【题型】填空题　【知识点】立体几何　【难度】medium
如图, 在棱长为 2 的正方体 $ABCD-A_1B_1C_1D_1$ 中, 点 $E$ 为 $CD$ 的中点, 则过点 $C$ 且与 $B_1E$ 垂直的平面 $\alpha$ 被正方体 $ABCD-A_1B_1C_1D_1$ 截得的截面周长为\underline{\quad $2\sqrt{5} + \sqrt{2}$ \quad}.

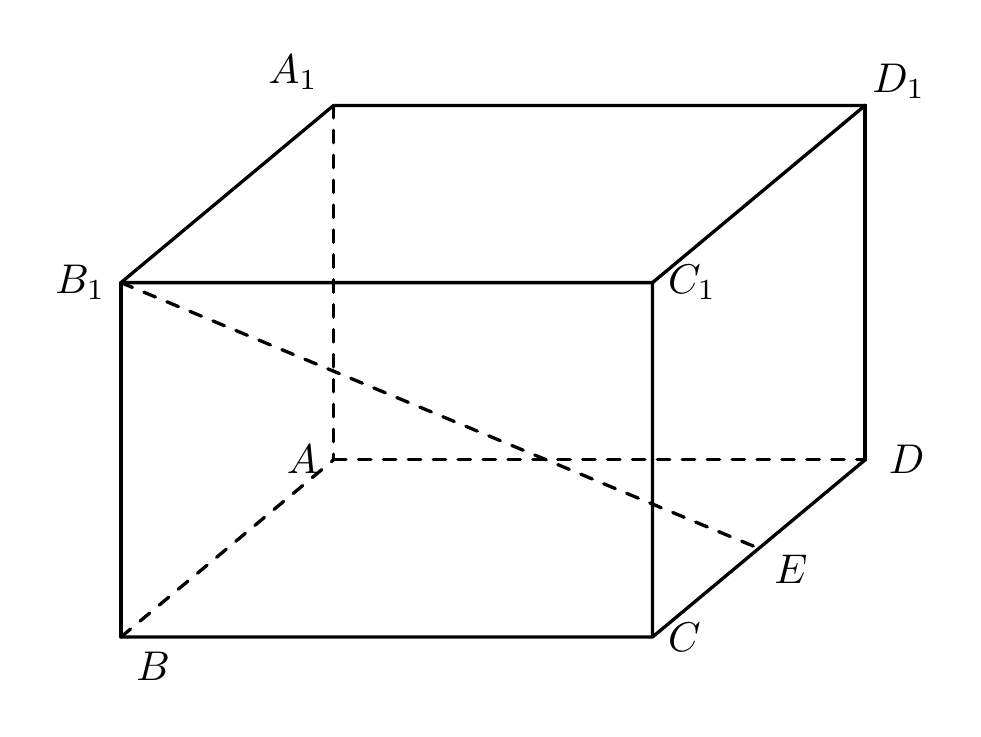
【解答】
【答案】 $2\sqrt{5} + \sqrt{2}/ \sqrt{2}+2\sqrt{5} $

【解析】 如图, 取 $AD$ 中点 $F$, $DD_1$ 中点 $G$, 连接 $CF, FG, CG, BE, B_1E$, 设 $BE$ 与 $CF$ 交于点 $O$,

因为 $B_1E$ 在平面 $ABCD$ 内的射影为 $BE$,

由 $CD = BE, DF = CE, \angle BCE = \angle FDC = 90^\circ$ 可得 $\triangle BCE \cong \triangle CFD$,

所以 $\angle BEC = \angle DFC, \angle EBC = \angle FCD$,

又因为 $\angle ABE + \angle EBC = 90^\circ, \angle EBC + \angle BEC = 90^\circ$,

所以 $\angle ABE = \angle BEC = \angle DFC$,

在四边形 $AFBO$ 中, $\angle A + \angle ABE + \angle BOF + \angle CFA = 360^\circ$,

其中 $\angle ABE + \angle AFC = \angle DFC + \angle AFC = 180^\circ, \angle A = 90^\circ$,

所以 $\angle BOF = 90^\circ$, 即 $BE \perp CF$,

所以 $CF$ 是截面内的一条线,

同理 $CG, GF$ 是截面内的一条线,

所以过点 $C$ 且与 $B_1E$ 垂直的平面 $\alpha$ 被正方体 $ABCD-A_1B_1C_1D_1$ 截得的截面为 $\triangle CFG$,

因为正方体 $ABCD-A_1B_1C_1D_1$ 的棱长为 2,

所以 $CF = \sqrt{4+1} = \sqrt{5}, CG = \sqrt{4+1} = \sqrt{5}, FG = \sqrt{1+1} = \sqrt{2}$,

截面 $CFG$ 的周长为 $CF + CG + FG = \sqrt{5} + \sqrt{5} + \sqrt{2} = 2\sqrt{5} + \sqrt{2}$,

故答案为: $2\sqrt{5} + \sqrt{2}$